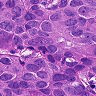
Metastatic tissue present: yes